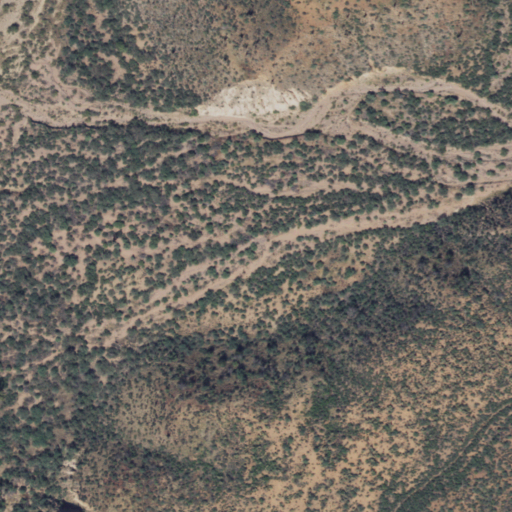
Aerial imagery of valley in Arizona named Horse Canyon containing only shrub